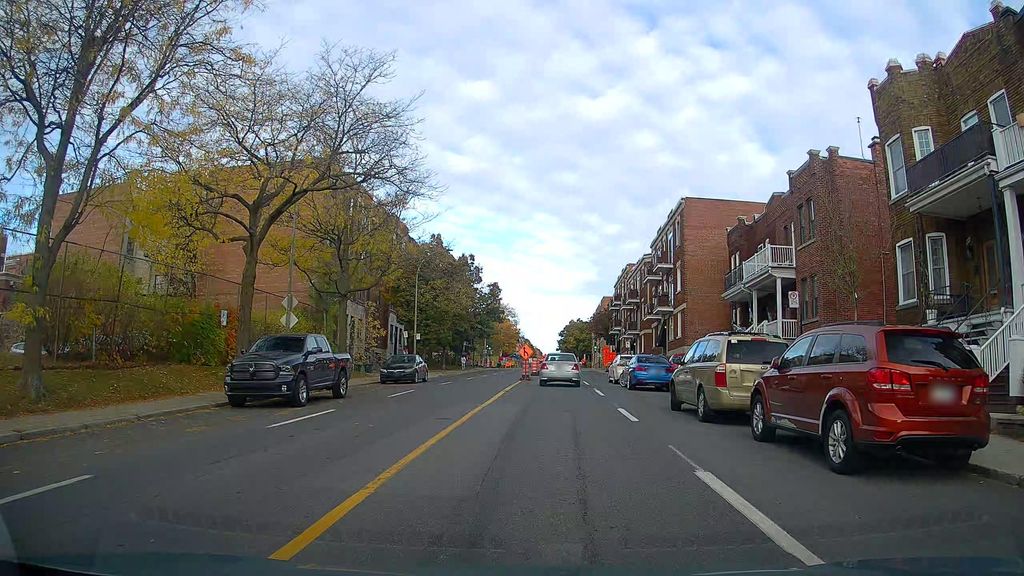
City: montreal